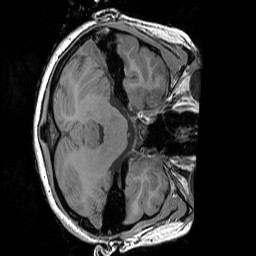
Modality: T1w
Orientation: axial
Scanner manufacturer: siemens
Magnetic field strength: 3 T
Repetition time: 1.83 s
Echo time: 0.00303 s